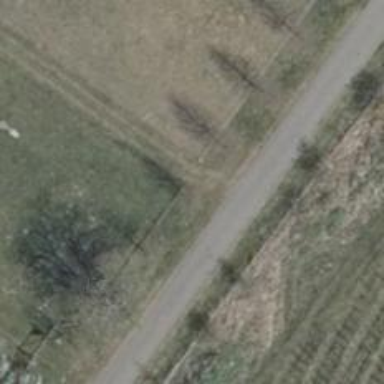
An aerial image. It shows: Avenue of trees.